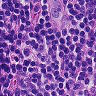
Metastatic tissue present: no